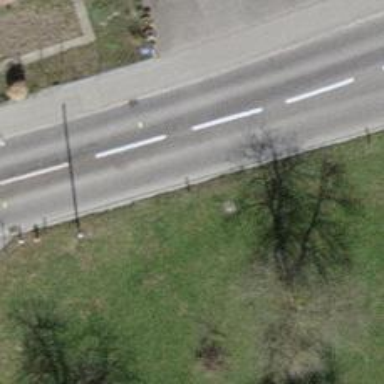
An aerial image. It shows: Bus stop with platform for public transport.